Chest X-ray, PA view. Patient: 66 years old, sex M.
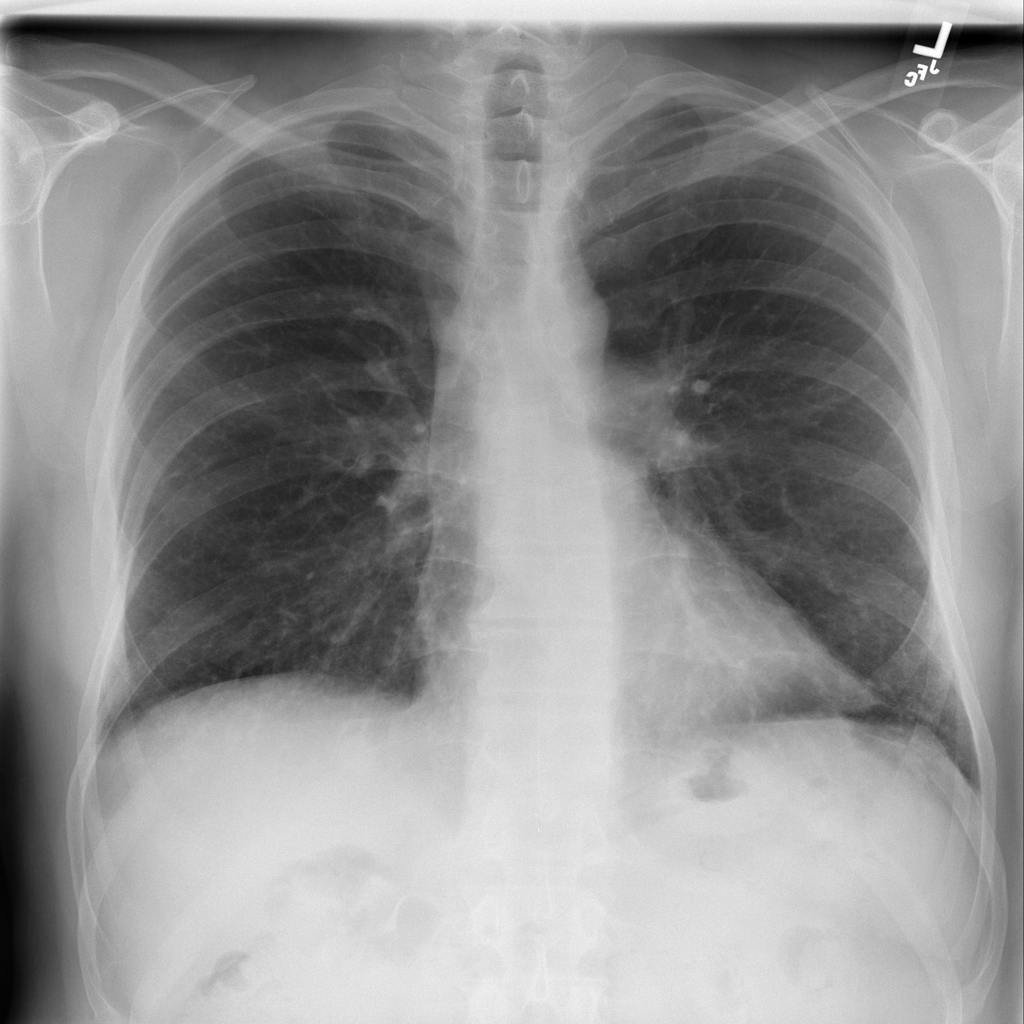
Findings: No Finding